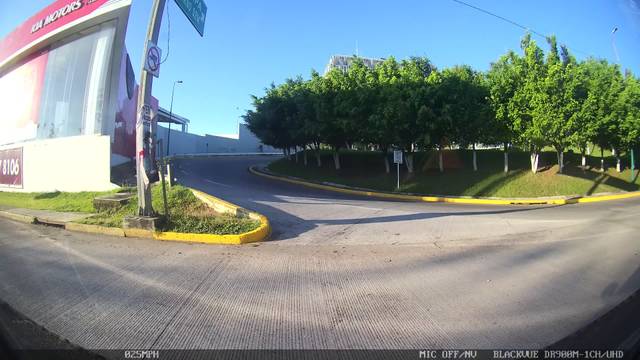
Region: Mexico
Coordinates: 19.509, -96.871